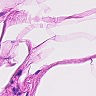
Metastatic tissue present: no